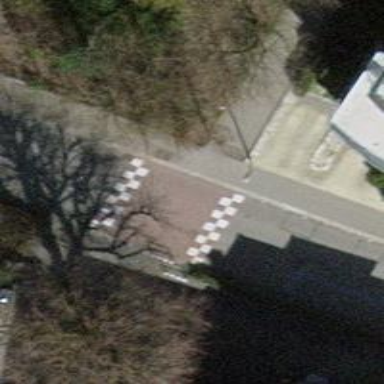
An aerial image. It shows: Unmarked crossing with traffic calming table.